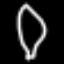
Label: leaf